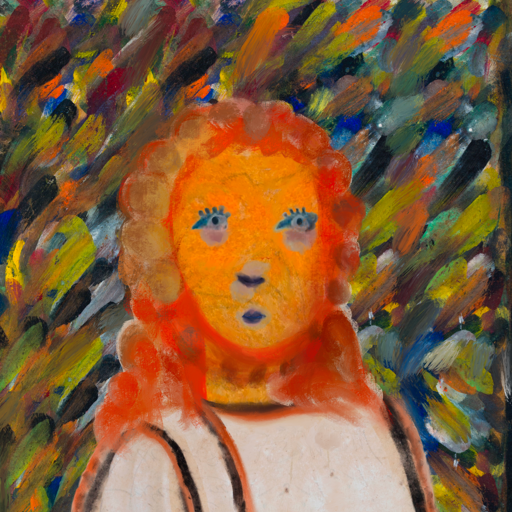
Background: An_Impression, Head And Neck Front: Sisters, Face Front: Hill_Girl, Bust: Roy_Bahadur, Hair Front: Rupkatha, Head Accessory: Blank, Second Necklace: Blank, Necklace: Blank, Baby: Blank